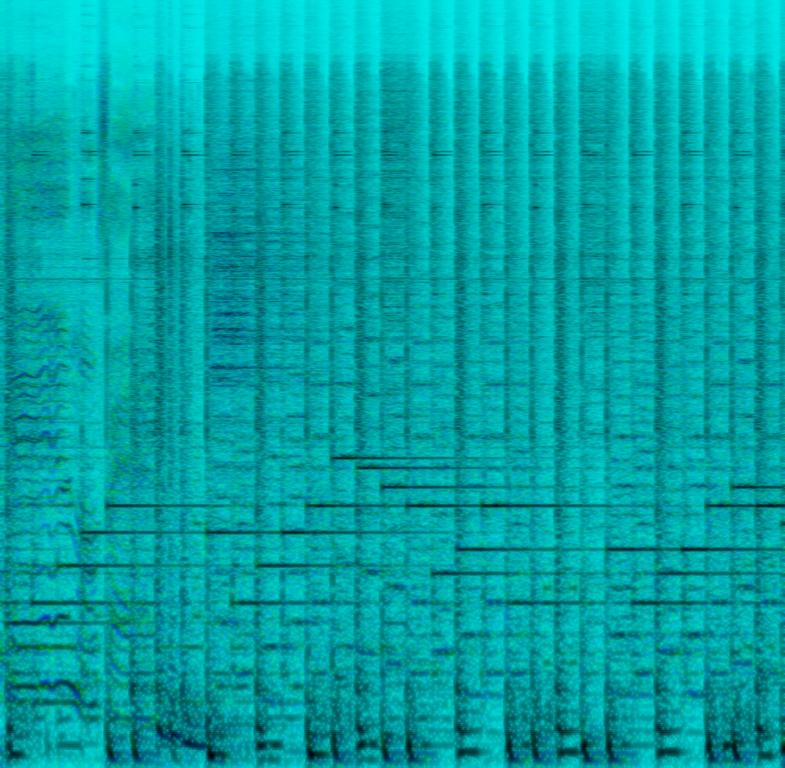
This song would be classified as bubblegum pop. The  music is more suitable for children, as it has a young and light-hearted style of production. There's a bright and tinny synth which is used to play a repeated motif, and at one point we hear a pair of birds mimicking the melody in their squeaky bird-like tones.